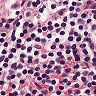
Metastatic tissue present: no